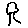
Label: tree